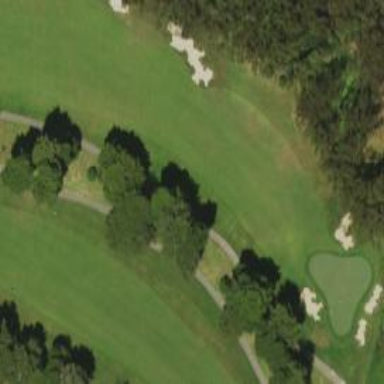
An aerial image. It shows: View of golf hole.